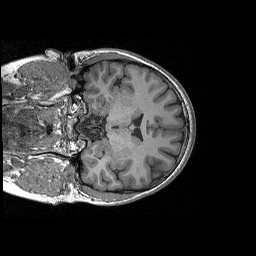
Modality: T1w
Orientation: coronal
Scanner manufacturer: siemens
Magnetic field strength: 3 T
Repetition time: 2.3 s
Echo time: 0.00298 s